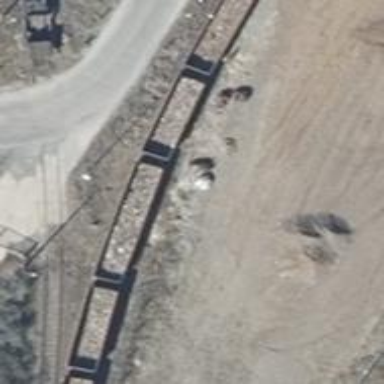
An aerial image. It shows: Railway yard.